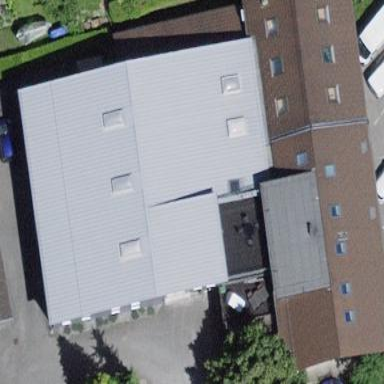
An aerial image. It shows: Industrial building.